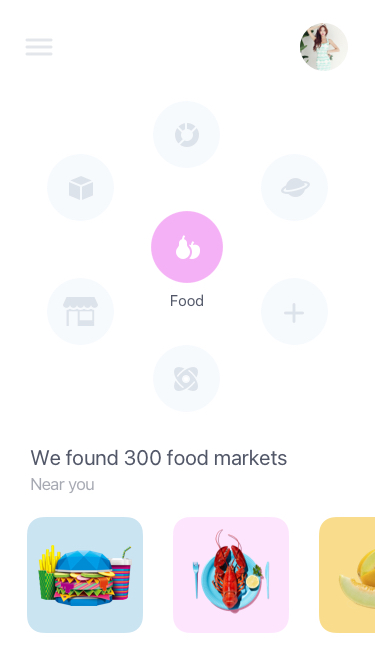
Text in this UI design:
Food
We found 300 food markets
Near you